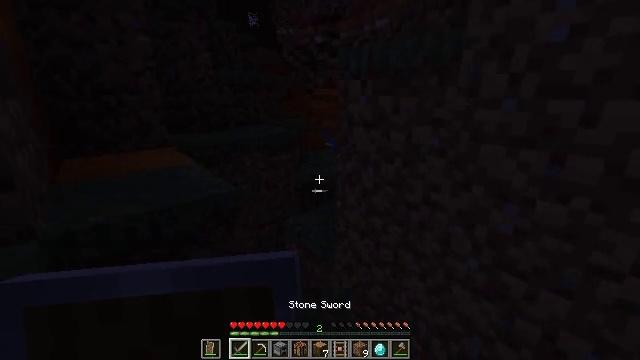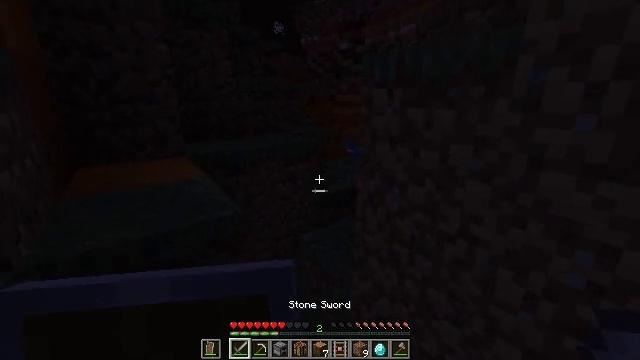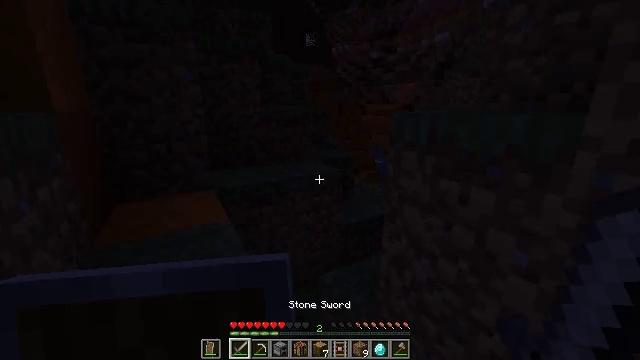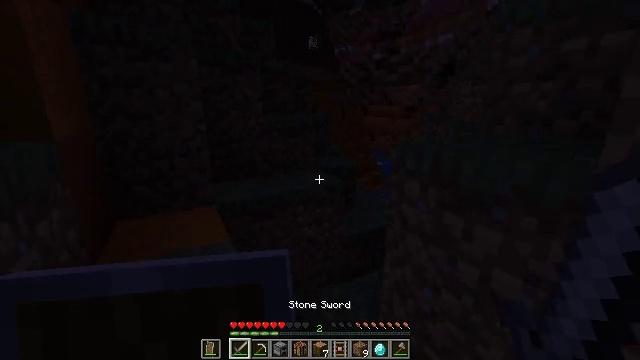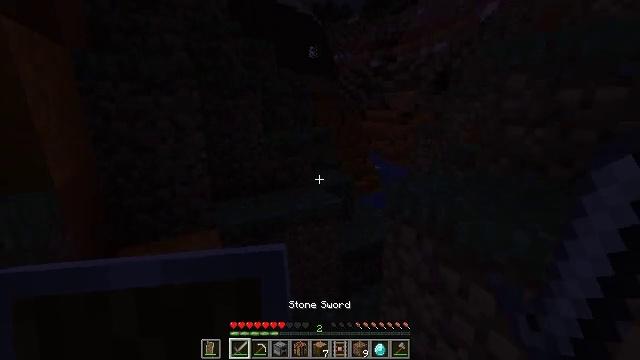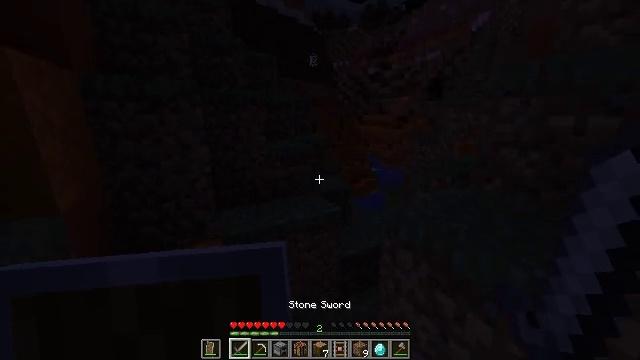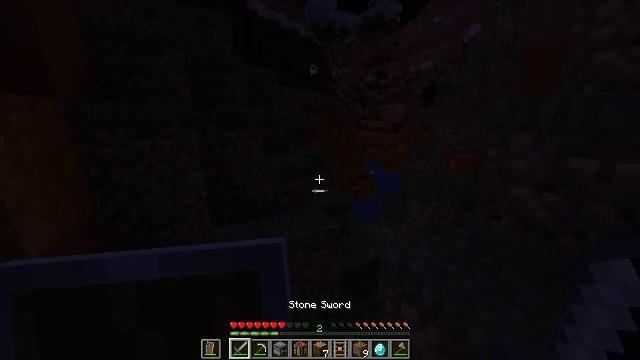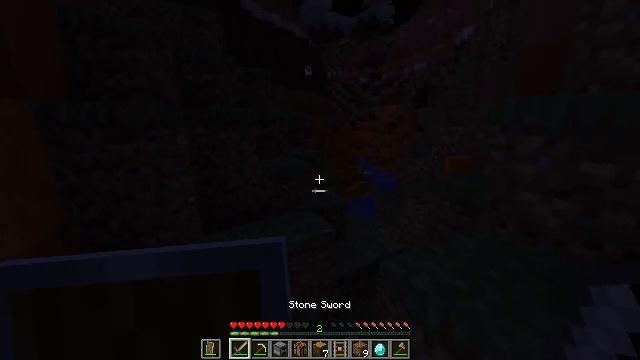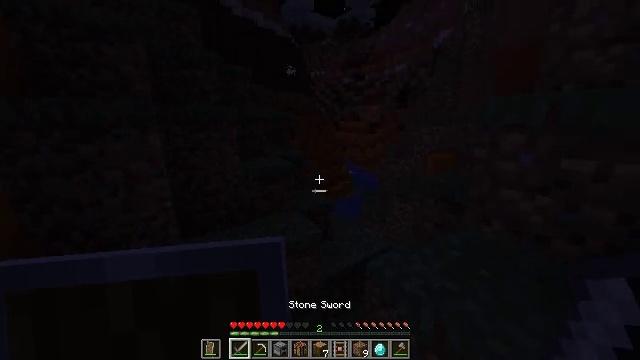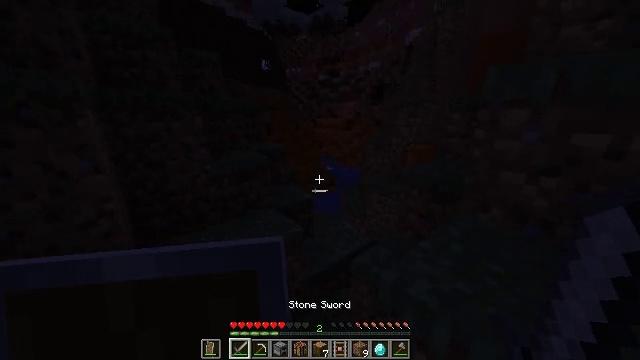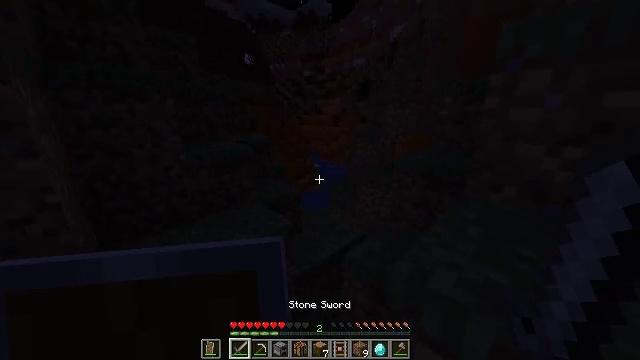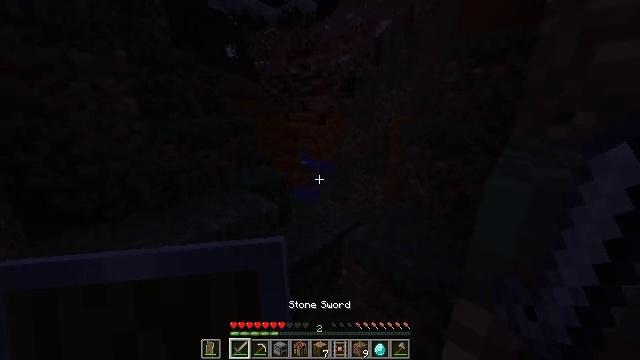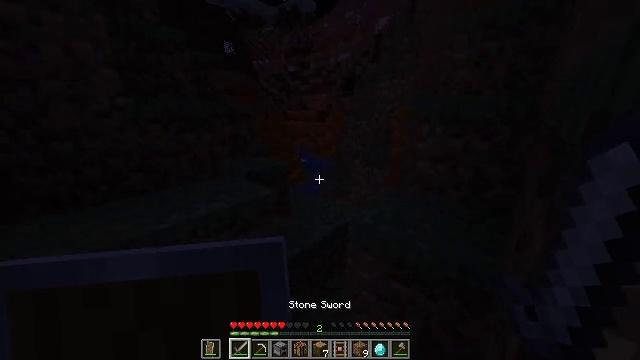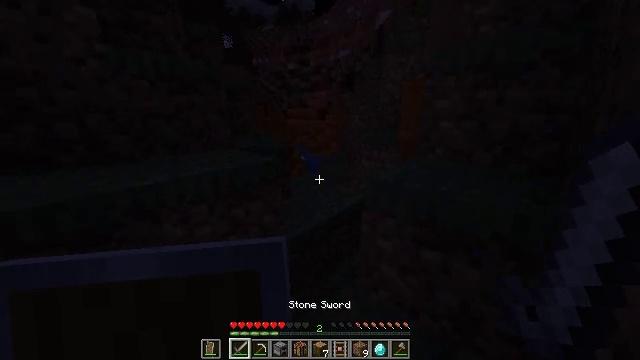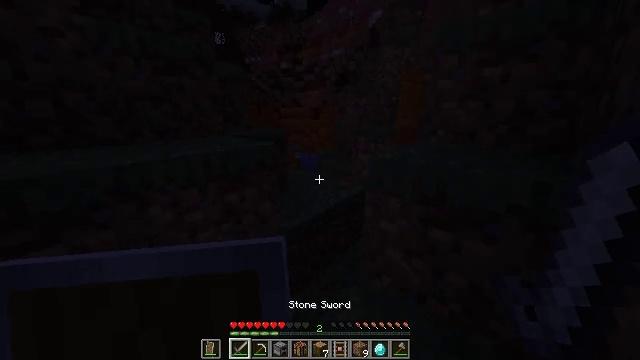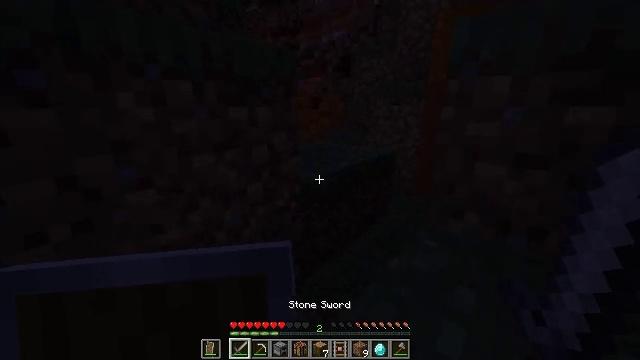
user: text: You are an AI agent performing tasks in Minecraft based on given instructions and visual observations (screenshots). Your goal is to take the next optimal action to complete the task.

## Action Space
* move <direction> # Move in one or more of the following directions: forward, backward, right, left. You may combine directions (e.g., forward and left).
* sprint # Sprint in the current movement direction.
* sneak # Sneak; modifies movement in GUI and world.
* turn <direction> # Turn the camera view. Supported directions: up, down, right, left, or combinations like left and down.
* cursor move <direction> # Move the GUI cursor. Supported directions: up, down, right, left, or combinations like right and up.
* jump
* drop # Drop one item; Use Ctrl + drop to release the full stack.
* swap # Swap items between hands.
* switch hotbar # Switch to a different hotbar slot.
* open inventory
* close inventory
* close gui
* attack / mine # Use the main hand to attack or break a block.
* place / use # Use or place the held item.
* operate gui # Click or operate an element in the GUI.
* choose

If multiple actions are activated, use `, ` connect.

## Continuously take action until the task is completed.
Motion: motion action
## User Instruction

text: Use a pickaxe to mine brown terracotta.
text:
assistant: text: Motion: move forward, turn left and up
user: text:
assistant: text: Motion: move forward, turn left and up, jump
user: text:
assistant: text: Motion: move forward, sprint, jump
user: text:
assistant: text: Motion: move forward, sprint, jump
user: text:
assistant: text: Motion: move forward, sprint, jump
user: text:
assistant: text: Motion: move forward, sprint, jump
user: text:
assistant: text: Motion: move forward, sprint, turn right, jump
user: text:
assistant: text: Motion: move forward, sprint, turn right, jump
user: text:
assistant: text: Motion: move forward, sprint, turn right, jump
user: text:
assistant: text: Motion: move forward, sprint, turn right, jump
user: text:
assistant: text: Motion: move forward, sprint, turn right, jump
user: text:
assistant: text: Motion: move forward, sprint, jump
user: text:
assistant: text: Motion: move forward, sprint, jump
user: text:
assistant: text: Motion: move forward, sprint, turn right, jump
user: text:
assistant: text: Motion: move forward, sprint, jump
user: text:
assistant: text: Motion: move forward, sprint, jump
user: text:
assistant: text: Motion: move forward, sprint, jump
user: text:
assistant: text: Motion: move forward, sprint, jump
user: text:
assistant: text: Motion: move forward, sprint, jump
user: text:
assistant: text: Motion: move forward, sprint, jump
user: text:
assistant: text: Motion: move forward, sprint, jump
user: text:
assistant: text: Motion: move forward, sprint, jump
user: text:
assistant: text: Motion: move forward, sprint, jump
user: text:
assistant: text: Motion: move forward, sprint, jump
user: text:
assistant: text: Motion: move forward, sprint, jump
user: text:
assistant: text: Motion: move forward, sprint, jump
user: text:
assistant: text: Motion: move forward, sprint, jump
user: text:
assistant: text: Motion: move forward, sprint, jump
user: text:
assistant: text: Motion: move forward, sprint, turn left and down, jump
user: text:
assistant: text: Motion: move forward, sprint, jump